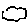
Label: cloud